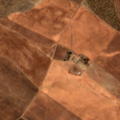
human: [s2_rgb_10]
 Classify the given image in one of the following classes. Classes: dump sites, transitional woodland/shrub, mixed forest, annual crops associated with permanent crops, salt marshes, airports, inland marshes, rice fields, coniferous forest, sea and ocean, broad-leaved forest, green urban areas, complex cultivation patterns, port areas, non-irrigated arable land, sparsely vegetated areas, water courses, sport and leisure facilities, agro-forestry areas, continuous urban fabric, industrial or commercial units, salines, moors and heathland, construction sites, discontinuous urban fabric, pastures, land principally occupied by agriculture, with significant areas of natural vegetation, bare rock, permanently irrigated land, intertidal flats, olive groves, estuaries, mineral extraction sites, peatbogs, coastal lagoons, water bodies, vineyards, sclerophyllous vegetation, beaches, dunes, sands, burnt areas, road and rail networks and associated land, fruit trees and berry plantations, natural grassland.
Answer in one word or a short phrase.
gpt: non-irrigated arable land, transitional woodland/shrub